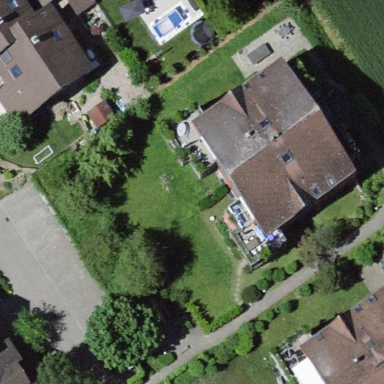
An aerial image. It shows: Residential building.